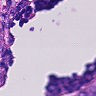
Metastatic tissue present: yes